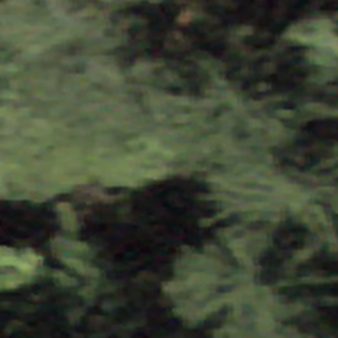
Label: other